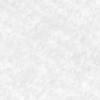
Label: no_change